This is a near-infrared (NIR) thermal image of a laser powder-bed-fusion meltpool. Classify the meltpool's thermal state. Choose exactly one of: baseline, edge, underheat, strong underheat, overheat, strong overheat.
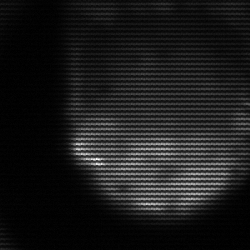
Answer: edge